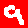
Digit: 9